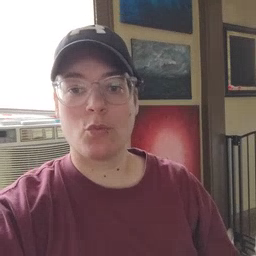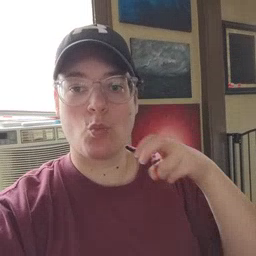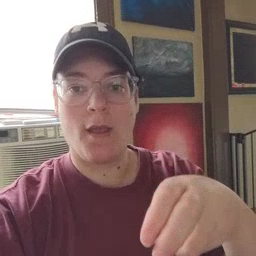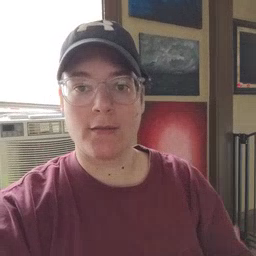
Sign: ride